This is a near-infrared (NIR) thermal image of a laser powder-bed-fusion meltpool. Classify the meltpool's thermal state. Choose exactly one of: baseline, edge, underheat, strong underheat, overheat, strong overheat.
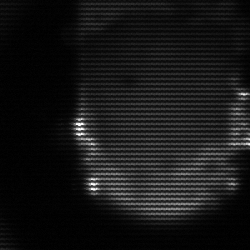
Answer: baseline